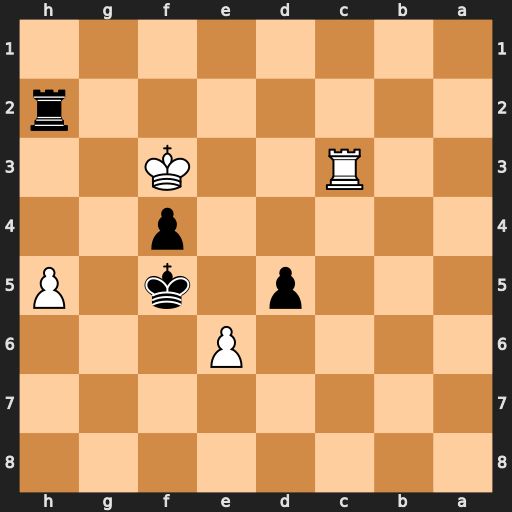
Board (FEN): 8/8/4P3/3p1k1P/5p2/2R2K2/7r/8
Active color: b
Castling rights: -
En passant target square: -
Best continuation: Rh3+ Ke2 Rxc3